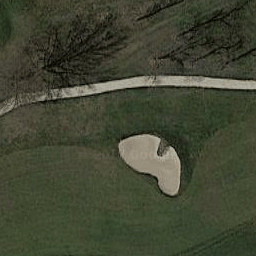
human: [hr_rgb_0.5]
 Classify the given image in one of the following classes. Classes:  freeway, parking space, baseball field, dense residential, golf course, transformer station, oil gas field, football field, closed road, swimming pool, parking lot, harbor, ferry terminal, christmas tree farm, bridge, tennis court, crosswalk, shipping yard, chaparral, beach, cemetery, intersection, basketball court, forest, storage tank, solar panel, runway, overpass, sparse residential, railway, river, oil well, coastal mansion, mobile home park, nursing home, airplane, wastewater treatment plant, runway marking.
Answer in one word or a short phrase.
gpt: golf course